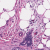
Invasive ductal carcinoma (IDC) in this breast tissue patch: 0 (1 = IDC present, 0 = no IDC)